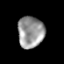
Tissue: prostate
Cell type: Endothelial cells
Senescence score: 0.3617
Nuclear area (px): 805
Mean DAPI intensity: 152.129